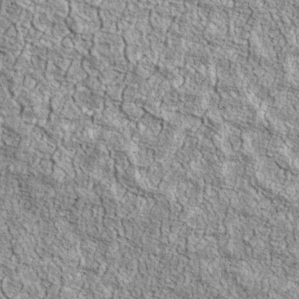
Label: non_frost